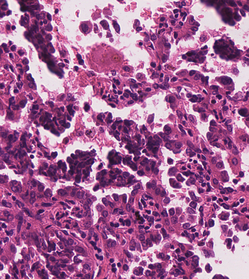
Tumor epithelial tissue: yes
Tumor-associated stroma tissue: no
Normal tissue: no